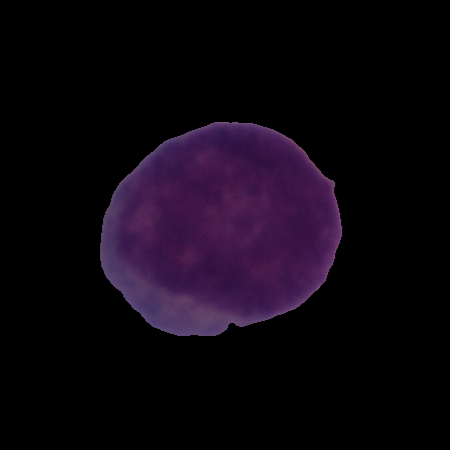
Label: cancer